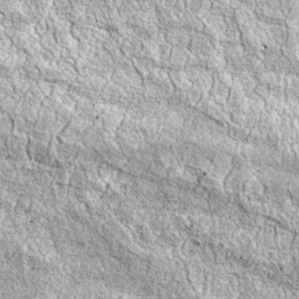
Label: non_frost